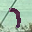
Label: 7